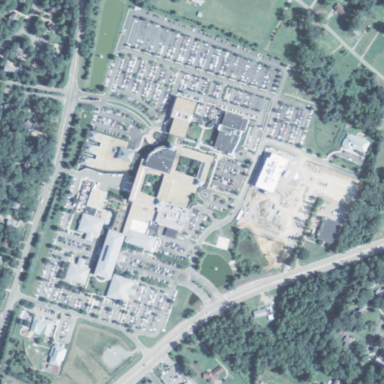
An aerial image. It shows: Healthcare facility identified as hospital.